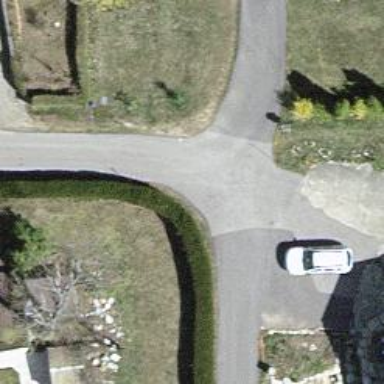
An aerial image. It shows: Hedge acting as barrier.